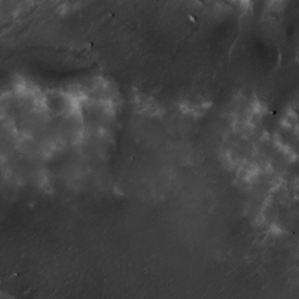
Label: non_frost